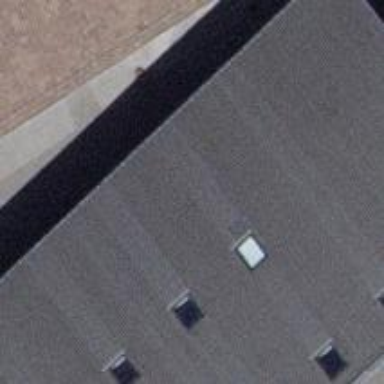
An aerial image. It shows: View of roof of building.